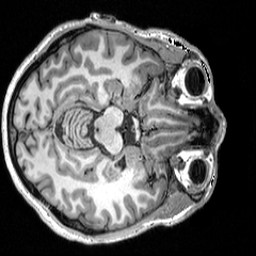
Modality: T1w
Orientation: axial
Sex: male